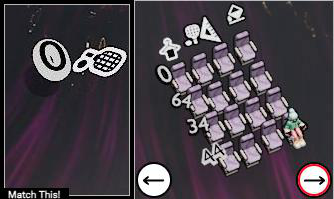
Task: seats
Answer: no